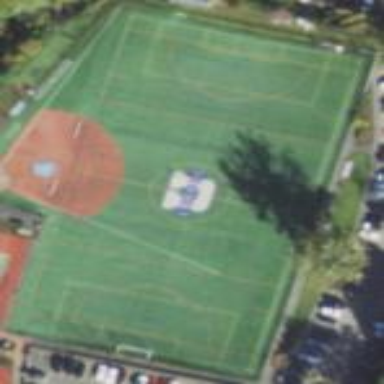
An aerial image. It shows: Soccer pitch for outdoor sports and leisure activities.